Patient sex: M
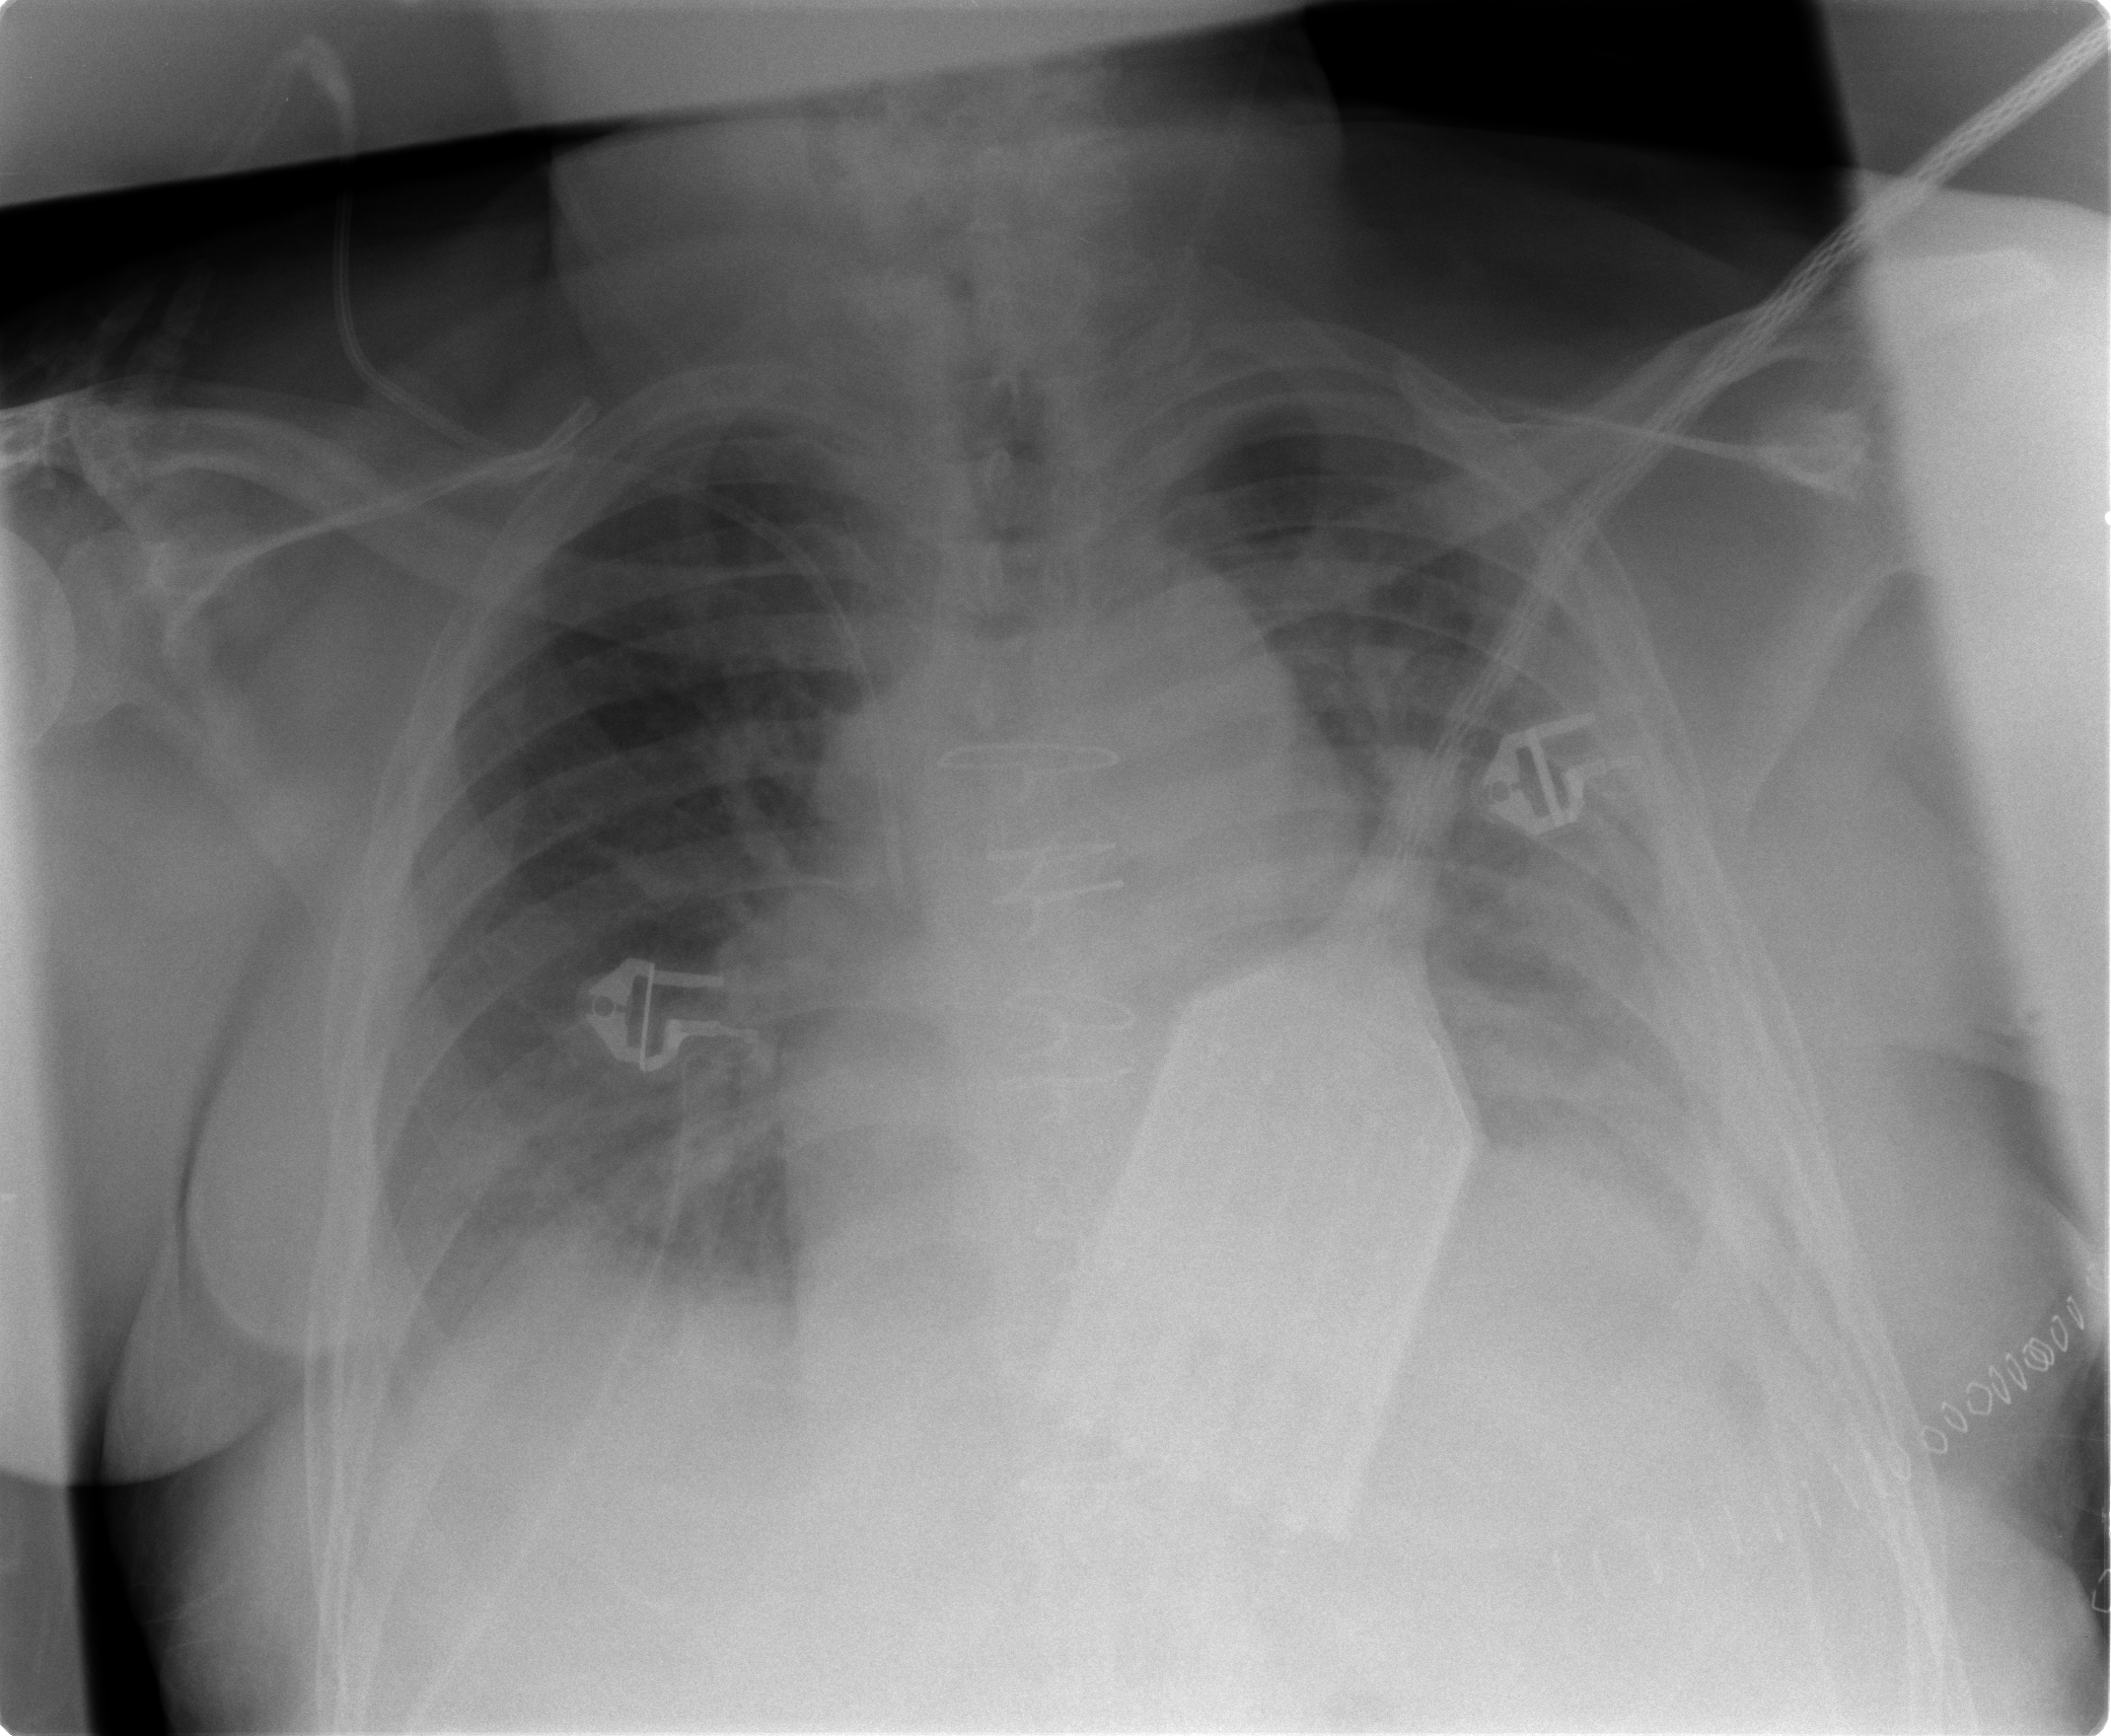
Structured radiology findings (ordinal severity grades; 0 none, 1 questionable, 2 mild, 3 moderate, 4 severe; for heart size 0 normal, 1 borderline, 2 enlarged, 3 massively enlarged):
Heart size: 0
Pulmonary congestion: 2
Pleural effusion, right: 2
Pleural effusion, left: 3
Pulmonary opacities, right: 0
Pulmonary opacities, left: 0
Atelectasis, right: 2
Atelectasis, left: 2